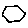
Label: hexagon